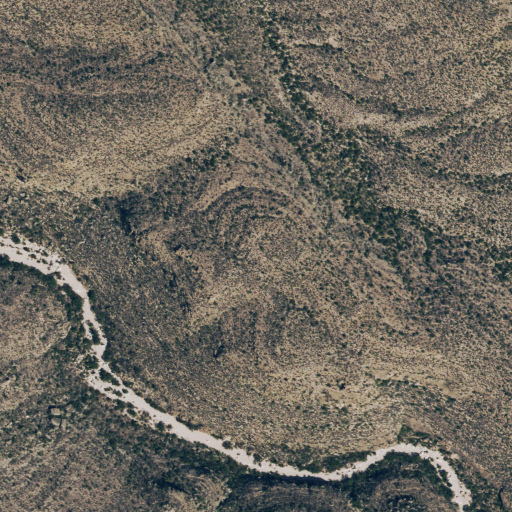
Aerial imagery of mountain in Texas named Stairway Mountain containing only shrub